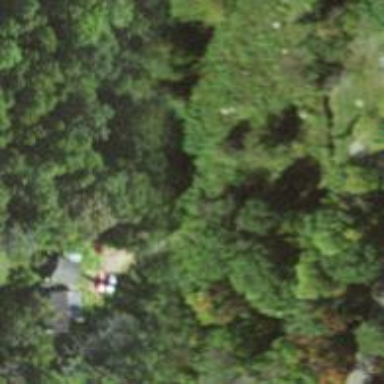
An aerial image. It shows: Driveway.